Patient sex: F
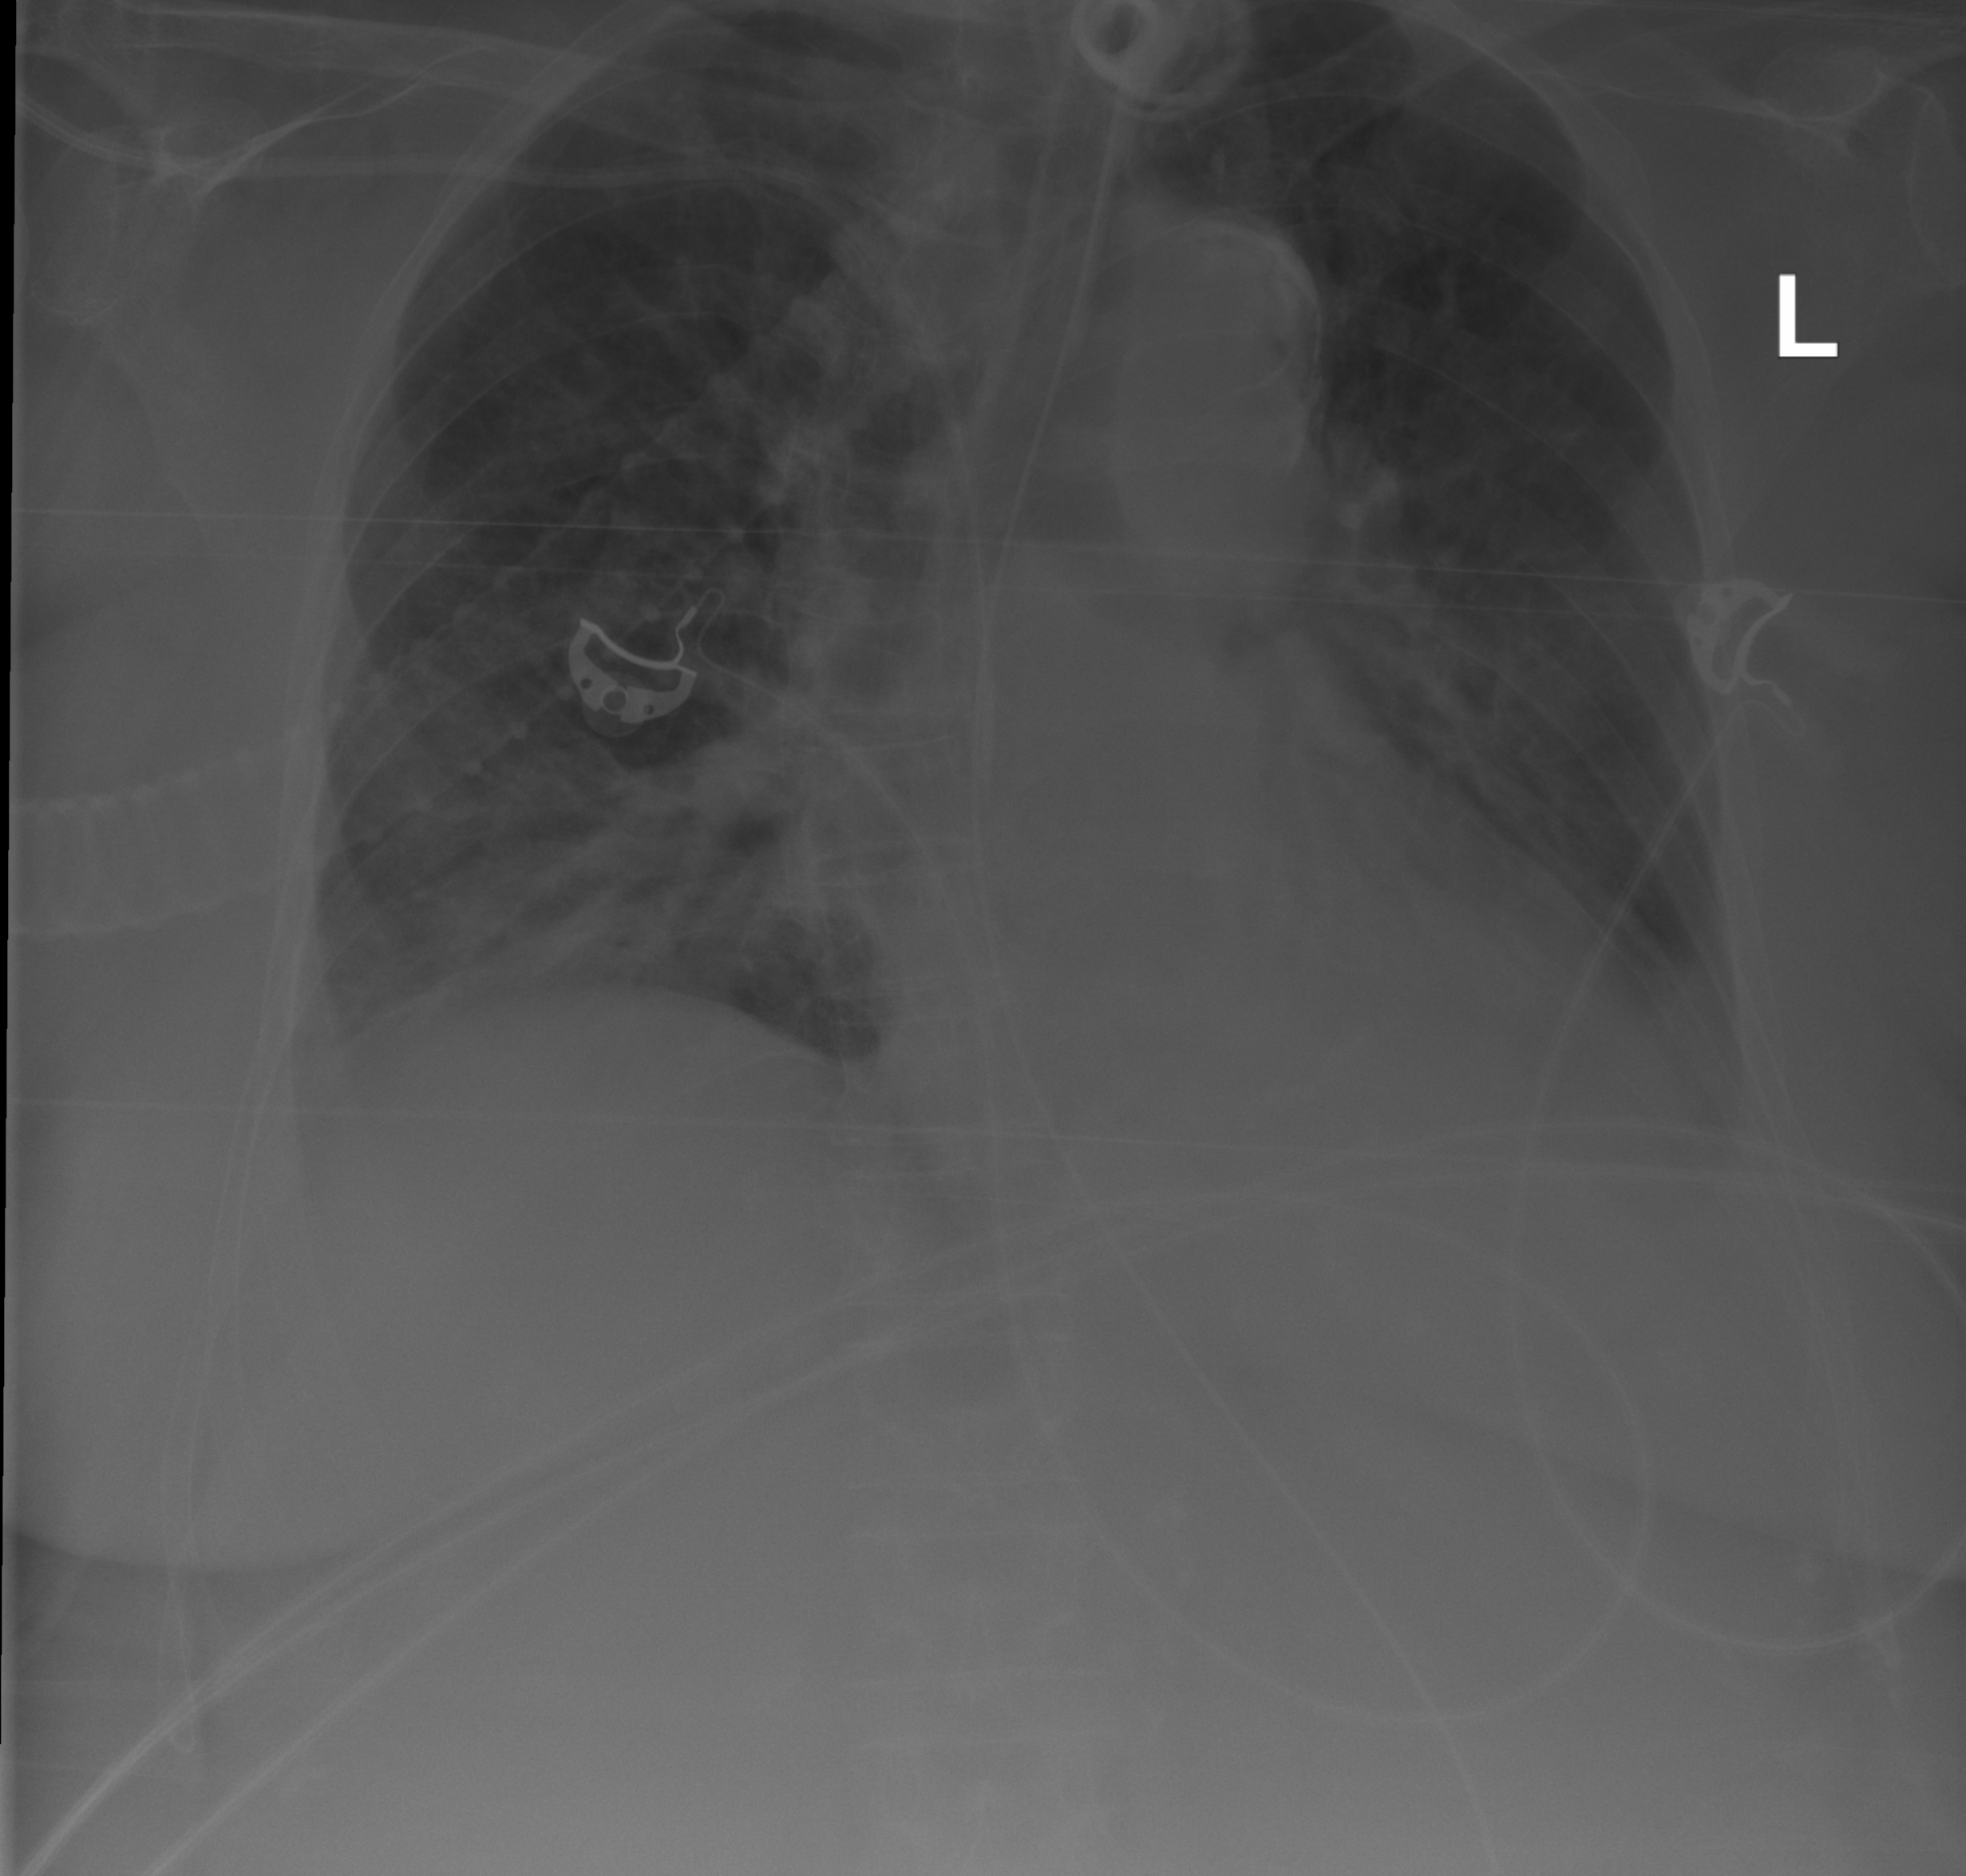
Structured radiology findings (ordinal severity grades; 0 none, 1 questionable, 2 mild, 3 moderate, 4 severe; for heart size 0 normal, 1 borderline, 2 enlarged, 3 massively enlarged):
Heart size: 2
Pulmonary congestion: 2
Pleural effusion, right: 2
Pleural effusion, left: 2
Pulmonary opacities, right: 2
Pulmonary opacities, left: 2
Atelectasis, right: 2
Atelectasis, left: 2